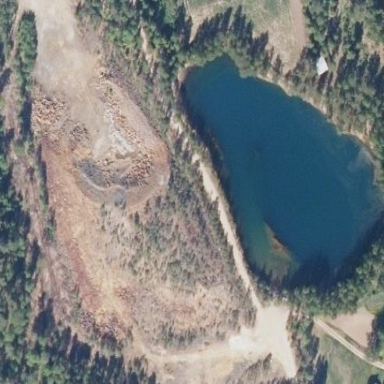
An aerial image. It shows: Quarry area.